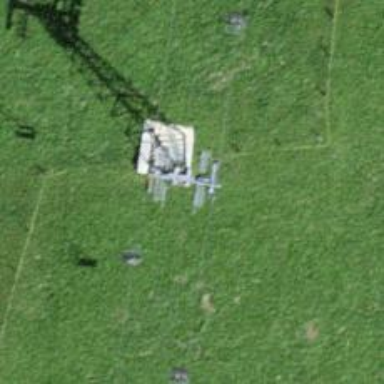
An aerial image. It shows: Pylon for aerialway.